Aerial crown-view tile of a tropical tree (Barro Colorado Island, Panama), acquired 20240813:
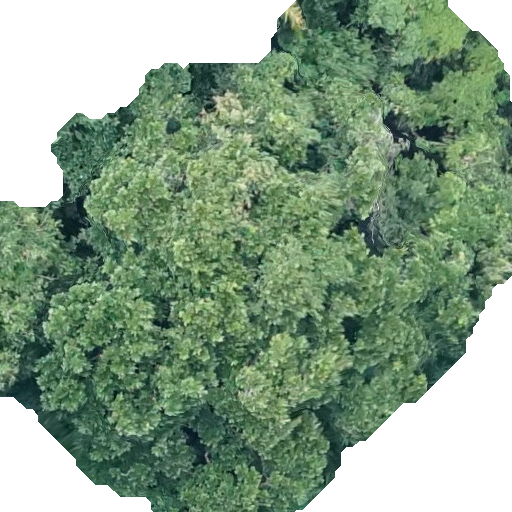
Species: Anacardium excelsum
GBIF accepted scientific name: Anacardium excelsum
Crown area: 321.948 m²